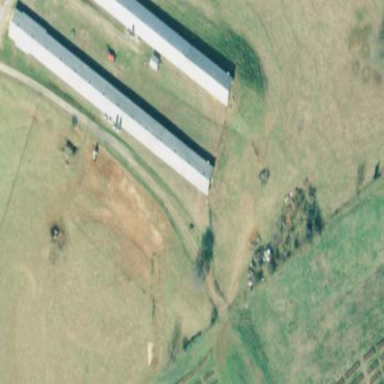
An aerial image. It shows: Farm auxiliary building.